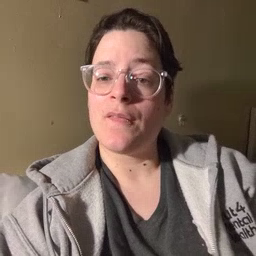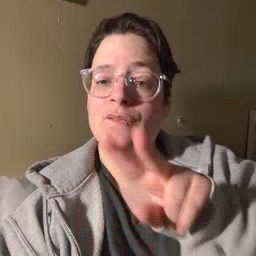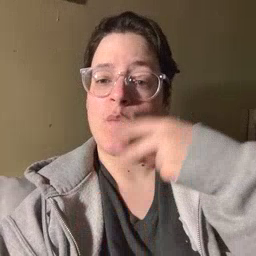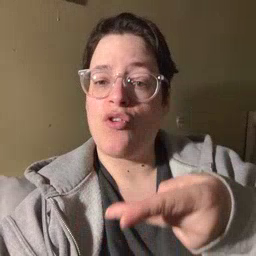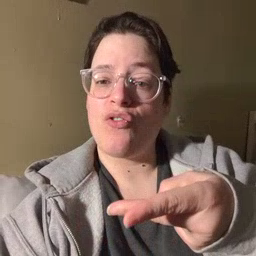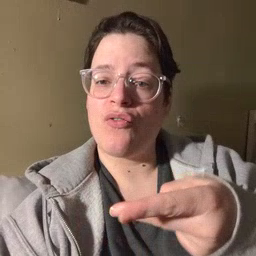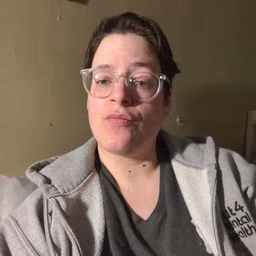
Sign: fall